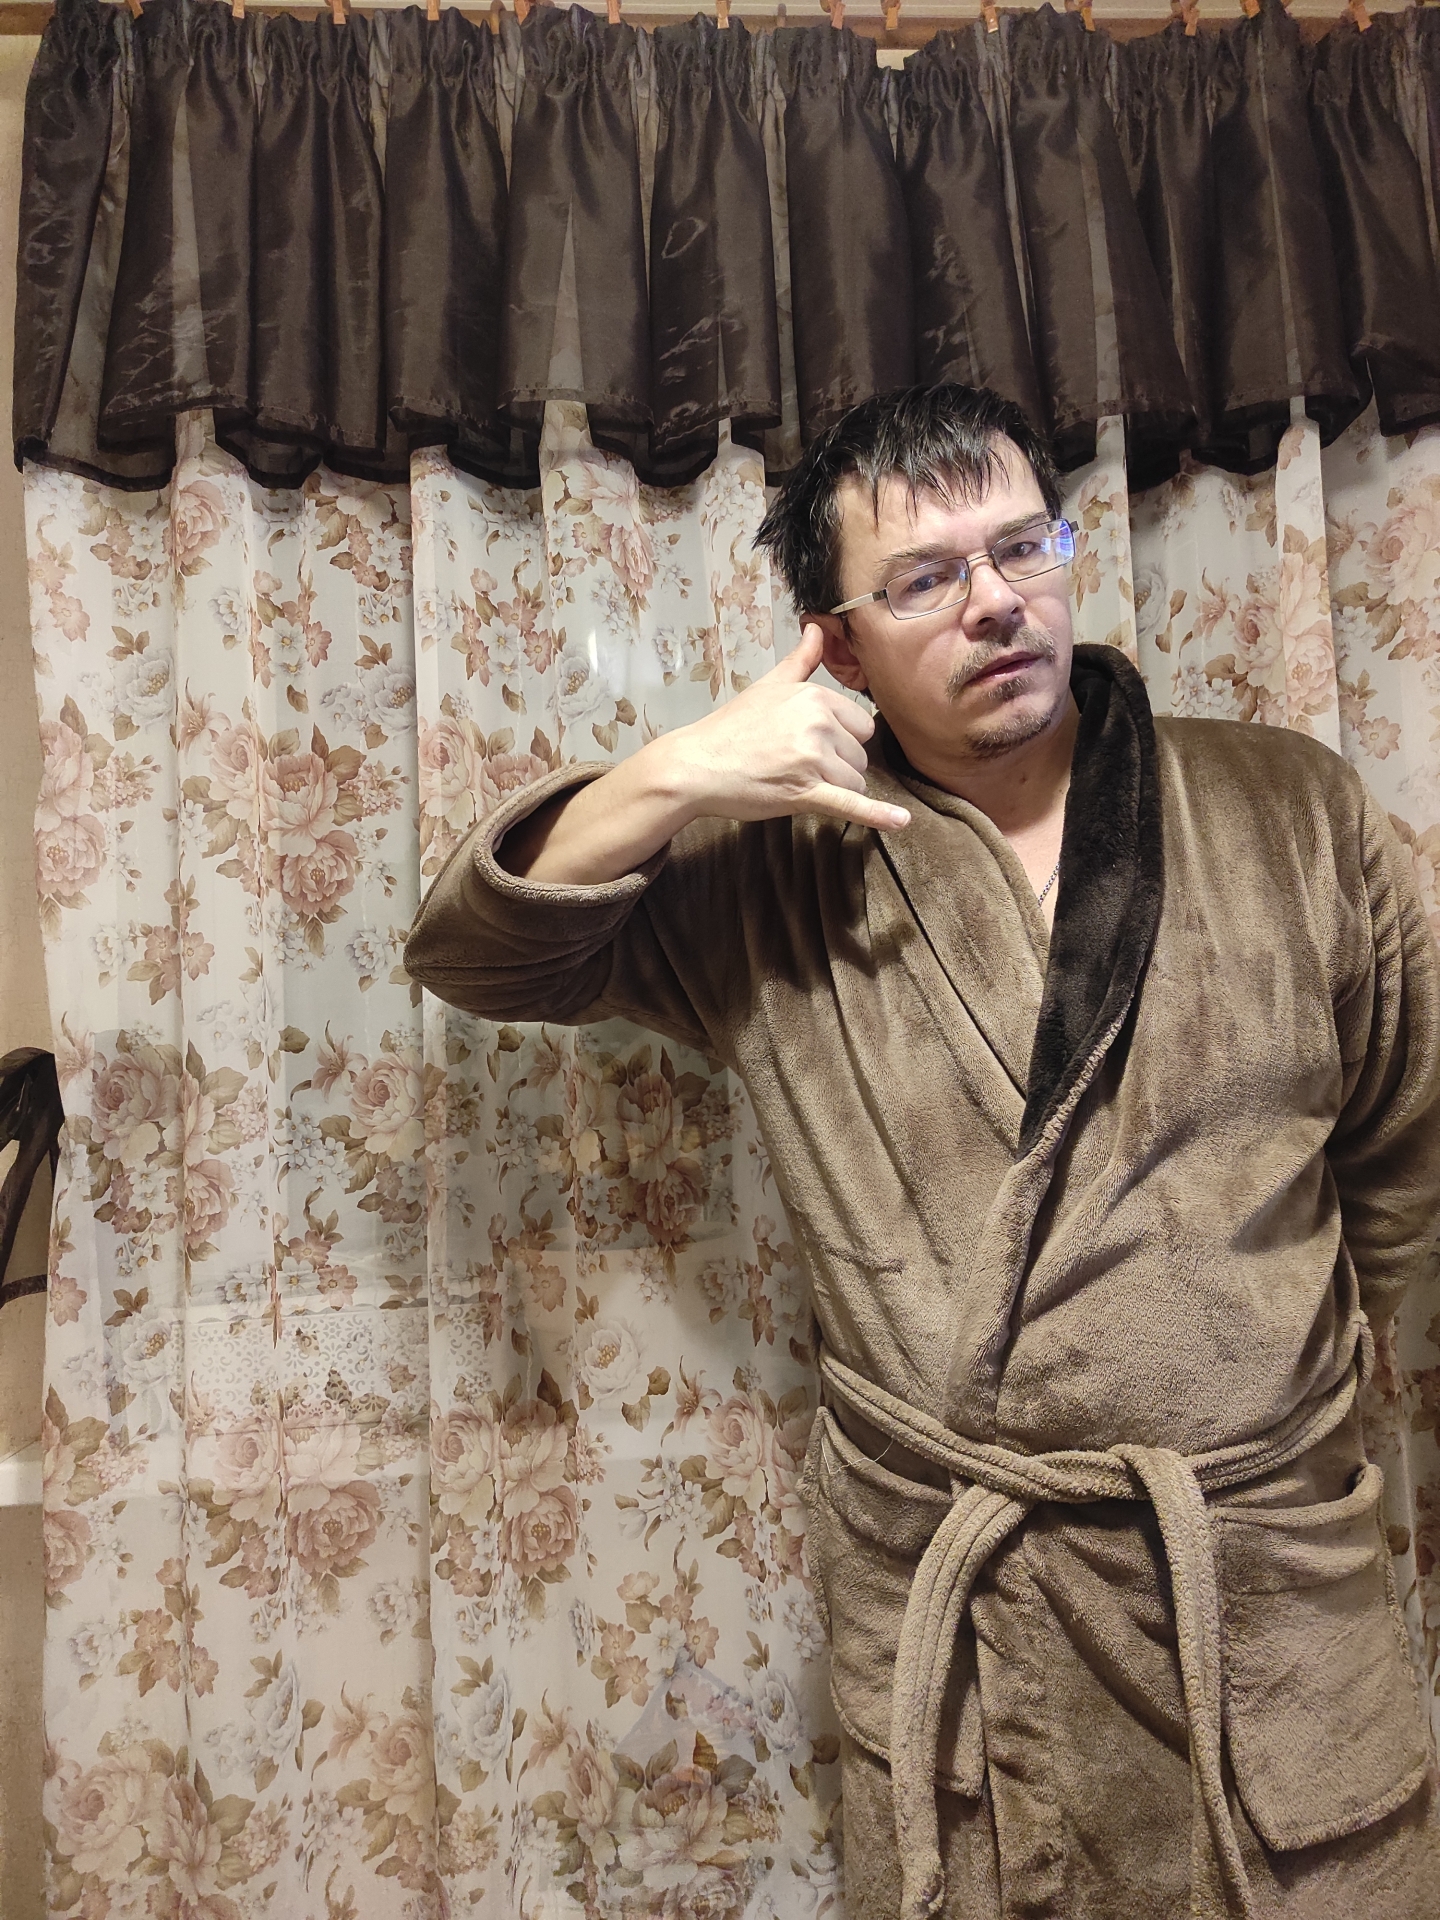
Label: clear